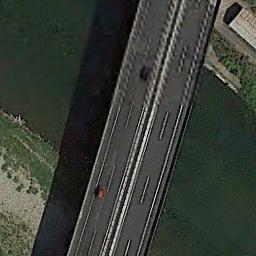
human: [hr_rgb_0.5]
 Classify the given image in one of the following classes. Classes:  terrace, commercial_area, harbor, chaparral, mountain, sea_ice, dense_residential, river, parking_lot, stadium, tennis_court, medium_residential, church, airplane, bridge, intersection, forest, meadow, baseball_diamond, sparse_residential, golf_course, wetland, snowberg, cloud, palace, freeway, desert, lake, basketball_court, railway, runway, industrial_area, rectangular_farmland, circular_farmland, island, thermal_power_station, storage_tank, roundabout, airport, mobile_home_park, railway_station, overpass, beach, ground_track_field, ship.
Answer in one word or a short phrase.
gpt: bridge